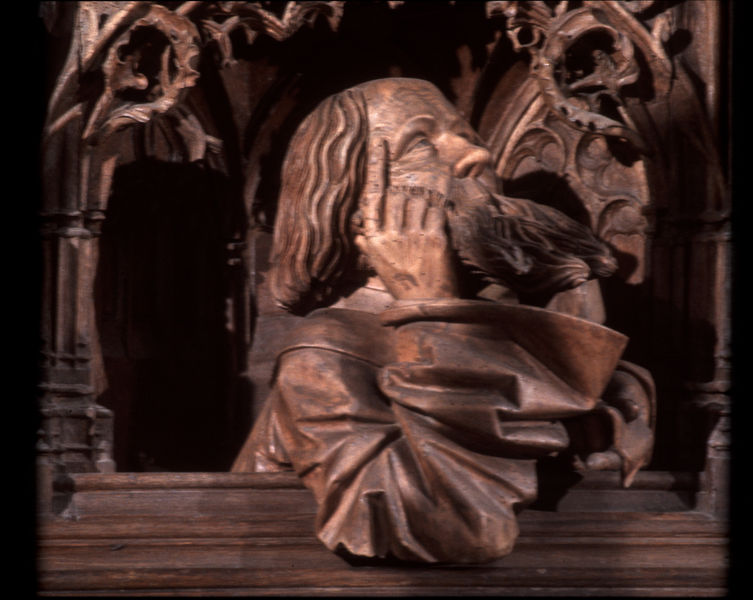
Titel: Lorch, Hochaltar in St. Martin
Künstler: Hans Bilder
Standort: Lorch, Pfarrkirche St. Martin (EU - D - RP)
Schlagwörter: gott, hand, kopf, mann, umhang, finger, haar, holz, nase, profil, blick, ornament, alt, bart, architektur, arm, augen, falten, rahmen, stein, ärmel, kirche, haare, gotik, locken, renaissance, skulptur, statue, bogen, gestühl, zeigefinger, detail, glatze, faltenwurf, nachdenklich, denken, strin, denker, beten, schnitzerei, stirnglatze, halbprofil, gotisch, kanzel, beeten, mönch, heiliger, mönche, holzfigur, brau, schnitzereien, hoz, maßwerk, linde, chorgestühl, apostel, holzschnitzerei, nordalpin, pisano, arkantusblatt, erhobener finger, 1500, mann kopf, holzfigut, nonnenkopf, pisana